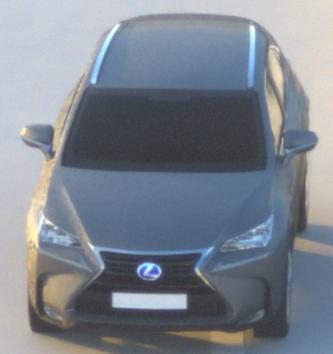
Make: Lexus
Model: NX 300h
Detailed model: NX (AZ1)
Model produced from: 2017/11
Model produced until: 2018/08
Doors: 5
Color: gray
Road condition: dry road
Daytime: sunrise or sunset
Contrast: medium contrast